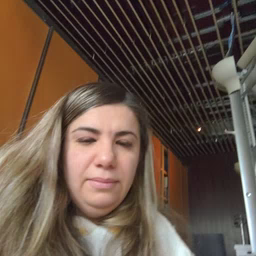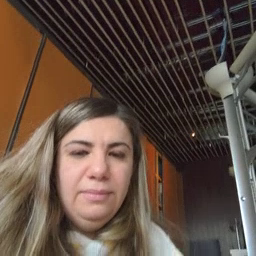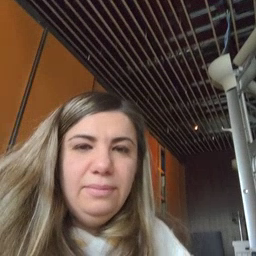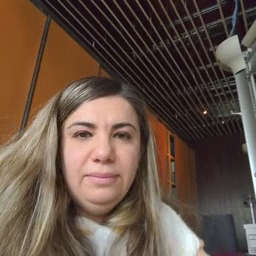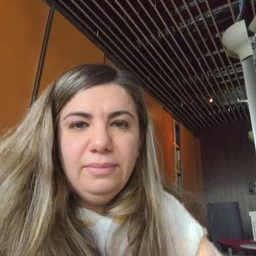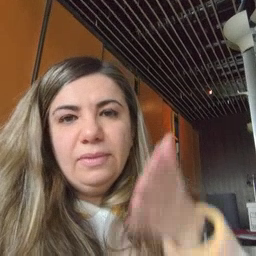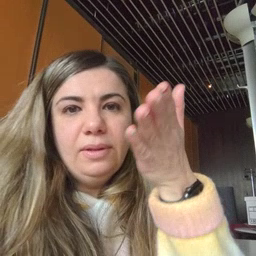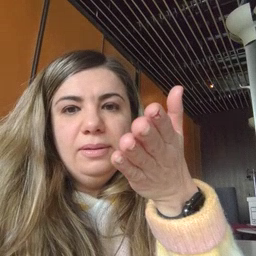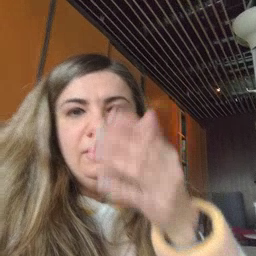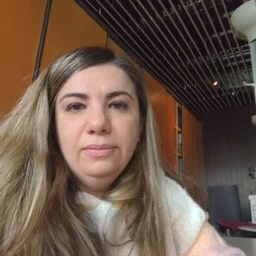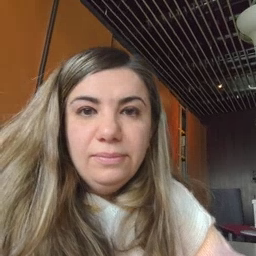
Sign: there